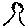
Label: tree